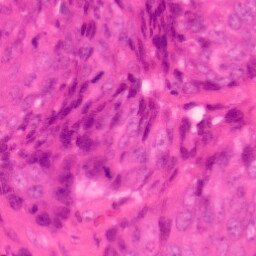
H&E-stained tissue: Colon